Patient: sex F, age 67
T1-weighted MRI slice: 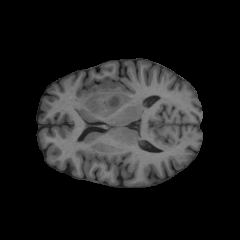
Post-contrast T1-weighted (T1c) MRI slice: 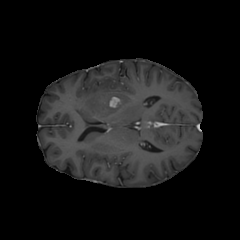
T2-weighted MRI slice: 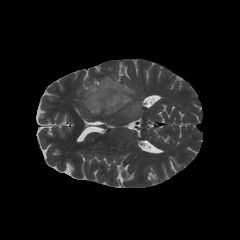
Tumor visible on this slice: yes
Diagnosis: Glioblastoma, IDH-wildtype
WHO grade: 4